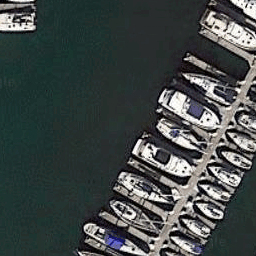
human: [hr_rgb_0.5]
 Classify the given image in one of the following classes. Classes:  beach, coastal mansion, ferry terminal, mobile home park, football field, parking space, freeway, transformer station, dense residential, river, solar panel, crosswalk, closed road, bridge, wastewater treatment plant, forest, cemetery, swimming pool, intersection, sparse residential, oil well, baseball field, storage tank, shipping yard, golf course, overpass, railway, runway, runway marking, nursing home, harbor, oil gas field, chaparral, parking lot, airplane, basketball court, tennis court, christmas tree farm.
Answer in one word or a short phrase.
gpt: harbor